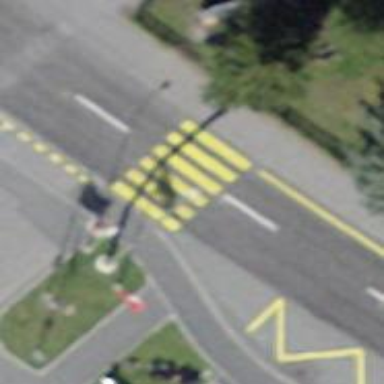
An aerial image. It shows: Marked road crossing.